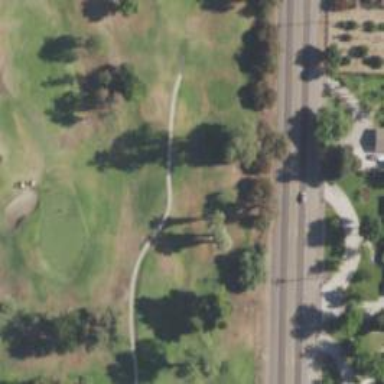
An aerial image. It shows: Path used for both walking and golf.